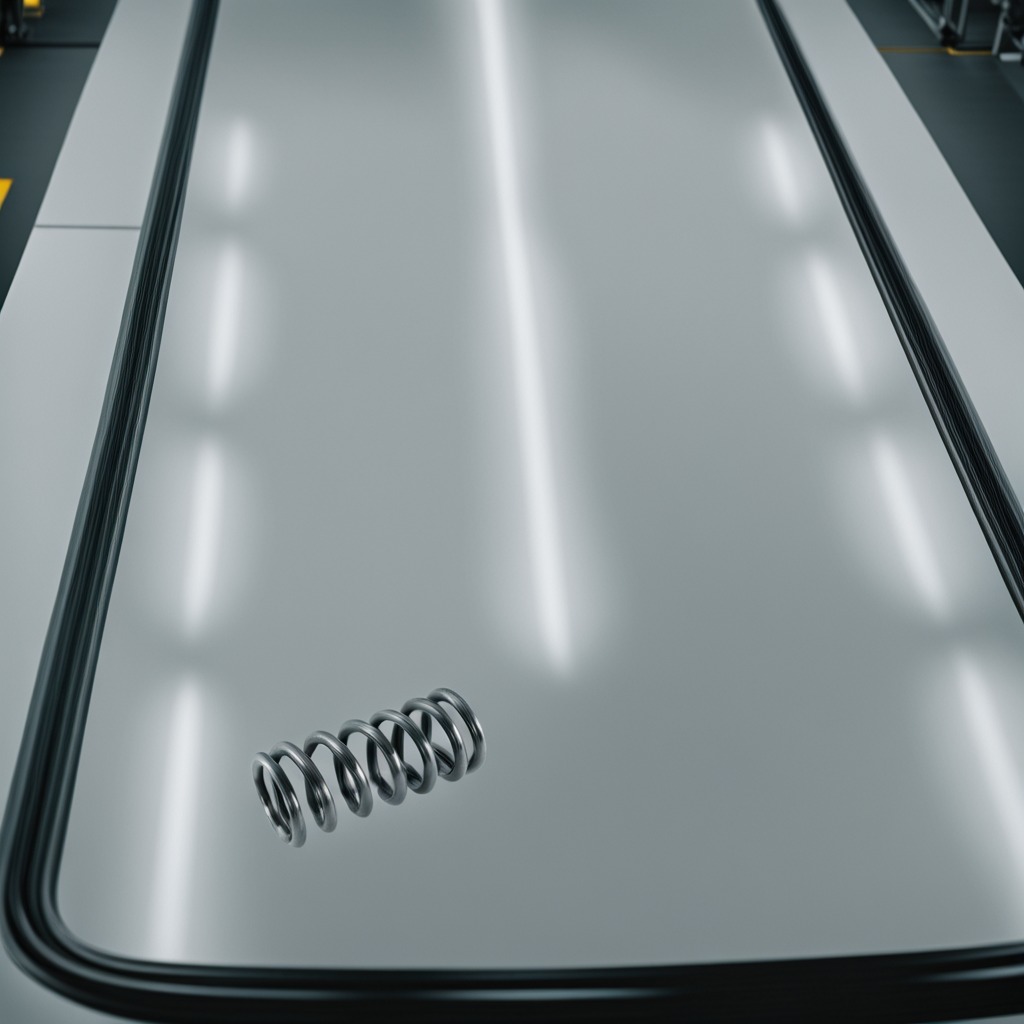
A coiled metal spring lies on a high-gloss table in a ship maintenance bay industrial lighting.